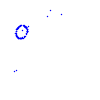
Particle: kaon